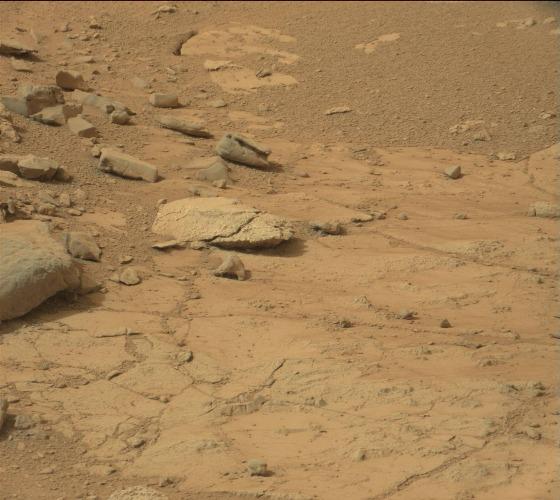
Terrain classes present: Bedrock, Gravel / Sand / Soil, Rock, Shadow